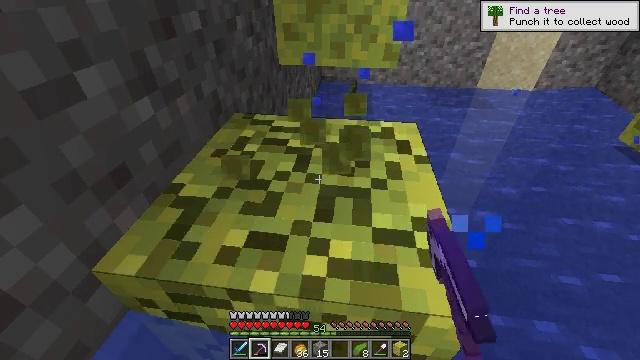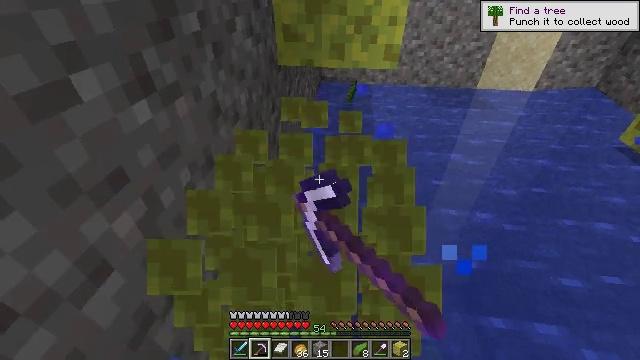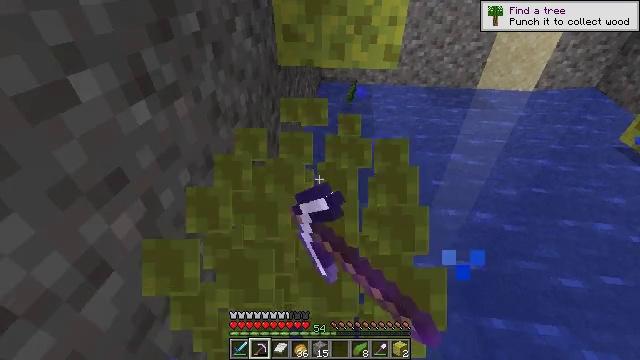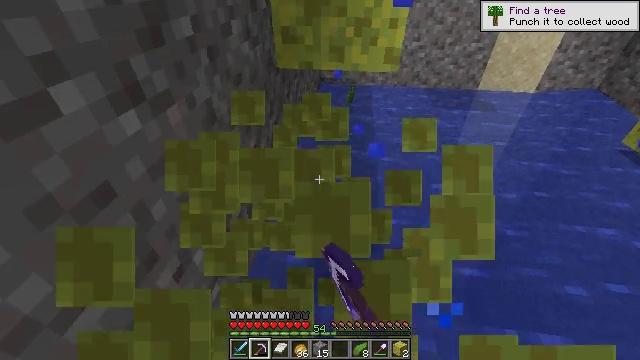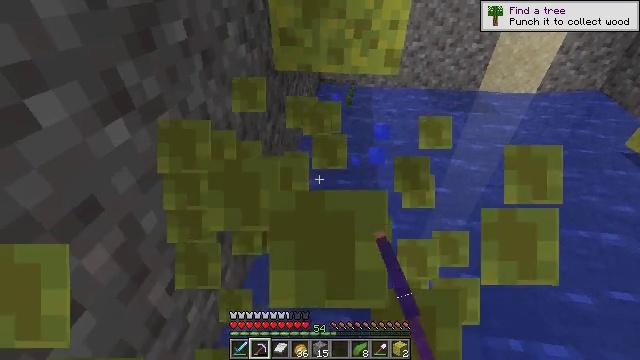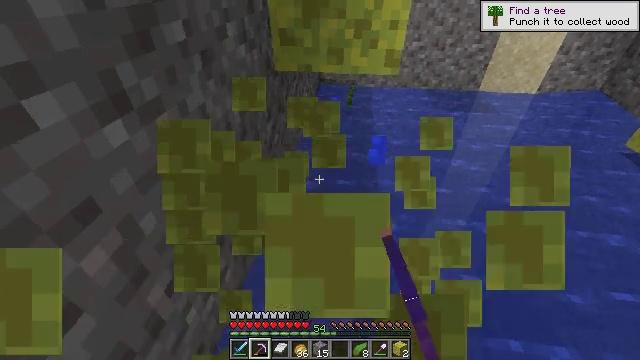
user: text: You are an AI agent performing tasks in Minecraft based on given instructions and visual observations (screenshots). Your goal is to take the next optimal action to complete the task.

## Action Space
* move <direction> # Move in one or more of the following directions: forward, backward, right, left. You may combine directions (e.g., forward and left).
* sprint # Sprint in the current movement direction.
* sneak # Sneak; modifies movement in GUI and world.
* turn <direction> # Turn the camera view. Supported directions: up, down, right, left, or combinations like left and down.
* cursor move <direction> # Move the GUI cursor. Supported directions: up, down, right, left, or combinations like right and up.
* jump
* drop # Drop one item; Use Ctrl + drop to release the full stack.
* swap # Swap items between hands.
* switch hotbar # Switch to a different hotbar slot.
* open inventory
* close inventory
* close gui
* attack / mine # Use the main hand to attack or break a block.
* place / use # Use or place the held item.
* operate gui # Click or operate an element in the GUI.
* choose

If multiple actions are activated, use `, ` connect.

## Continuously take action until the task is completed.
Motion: motion action
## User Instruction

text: Break the wet sponge block.
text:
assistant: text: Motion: attack / mine
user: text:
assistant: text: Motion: attack / mine
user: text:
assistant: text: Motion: attack / mine
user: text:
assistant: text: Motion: attack / mine
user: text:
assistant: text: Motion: attack / mine
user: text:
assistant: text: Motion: attack / mine